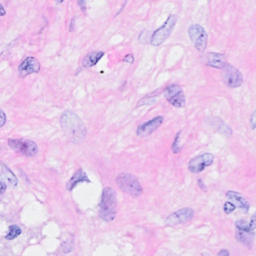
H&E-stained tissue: Breast